Question: I'm trying just to create a simple gradient with a label on it that I can overlay on top of a MKMapView. I looked on SO and saw I could use CAGradientLayer rather than override drawRect in UIView. I thought I would give it a shot. In my viewDidLoad, I do this:
'''
CGRect frame = CGRectMake(self.mapView.frame.origin.x, self.mapView.frame.origin.y, 320.0, 44.0);
CAGradientLayer *gradientLayer = [CAGradientLayer layer];
gradientLayer.frame = frame;
gradientLayer.backgroundColor = (__bridge CGColorRef)((__bridge id)([UIColor clearColor].CGColor));
[gradientLayer setCornerRadius:12.0];
[gradientLayer setOpacity:0.5];
gradientLayer.colors = @[(id)[UIColor blackColor].CGColor, (id)[UIColor whiteColor].CGColor];
[self.view.layer addSublayer:gradientLayer];
'''
It's on the right path, except the upper left corner and upper right corner have this white underneath. Is there a reason for this? I thought it might be because I didn't set the backgroundColor of the layer or something since that has happened to me on UIViews before, but it doesn't seem like it.

Thanks!
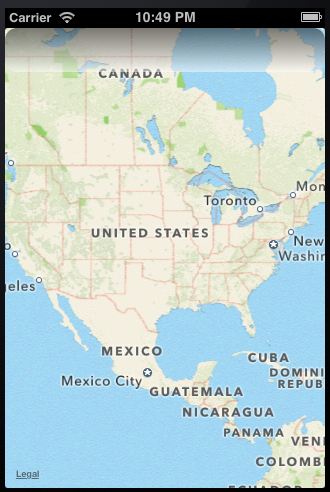
Answer: The corners don't have white underneath. They have map underneath. Here are the four corners, zoomed 600%:

When you set the corner radius of a layer, you're clipping that layer. Anything under the layer will show through where you've clipped the rounded layer away.
In your case, you've clipped your gradient layer's corners off, so the map layer underneath shows through without being blended with the gradient.
You need to clip your map layer's corners also. The easiest way is to set the same corner radius on your map layer.